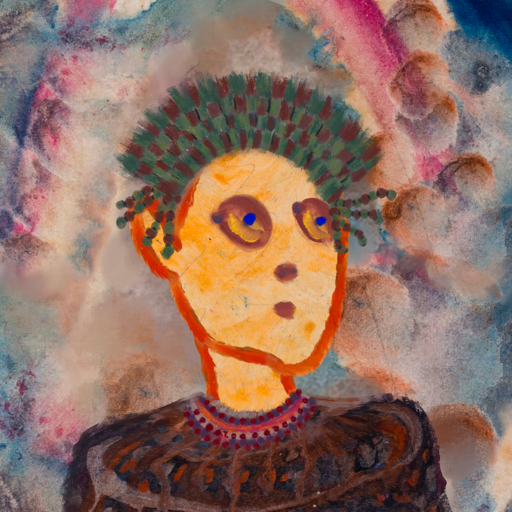
Background: Rupkatha, Head And Neck Side: Experience, Face Side: Mother_And_Son_Son, Bust: Hypocrite, Hair Side: Blank, Head Accessory: After_Raid_Crown, Second Necklace: Blank, Necklace: Roy_Bahadur, Baby: Blank